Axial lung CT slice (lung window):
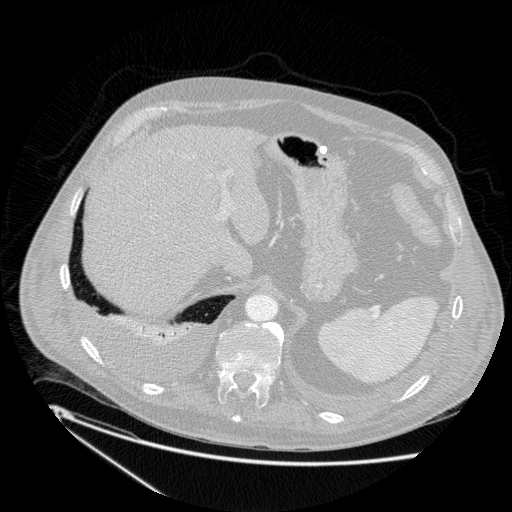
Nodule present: no